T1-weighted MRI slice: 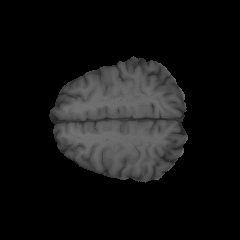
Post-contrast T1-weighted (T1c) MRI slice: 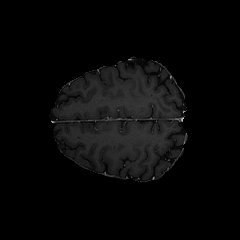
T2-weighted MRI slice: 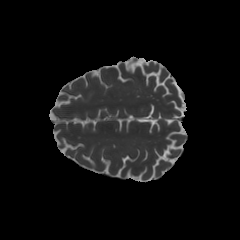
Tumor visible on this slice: no